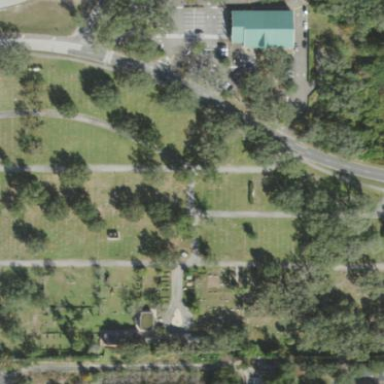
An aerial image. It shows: Grave yard.